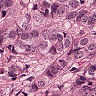
Metastatic tissue present: yes